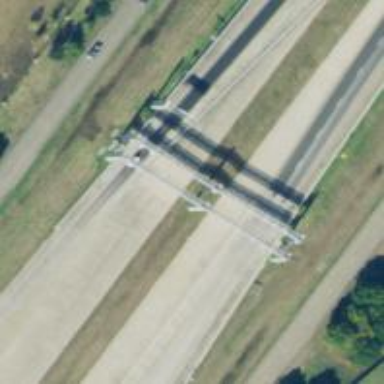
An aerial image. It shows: Toll gantry on the road.